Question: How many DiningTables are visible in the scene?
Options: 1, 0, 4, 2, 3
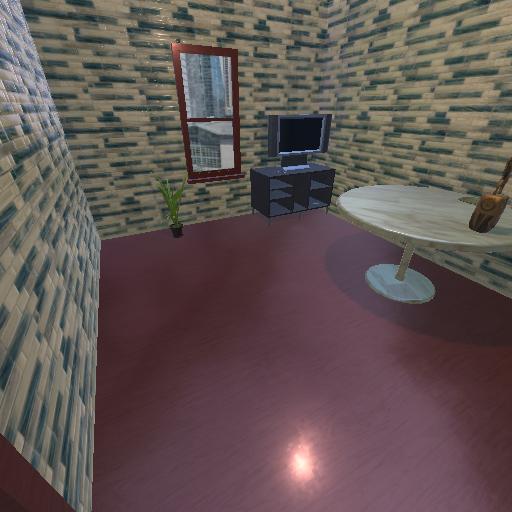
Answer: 1